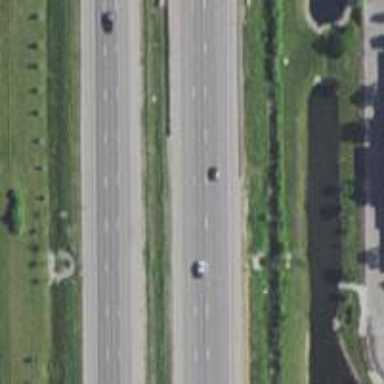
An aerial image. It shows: Motorway.